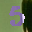
Label: 5